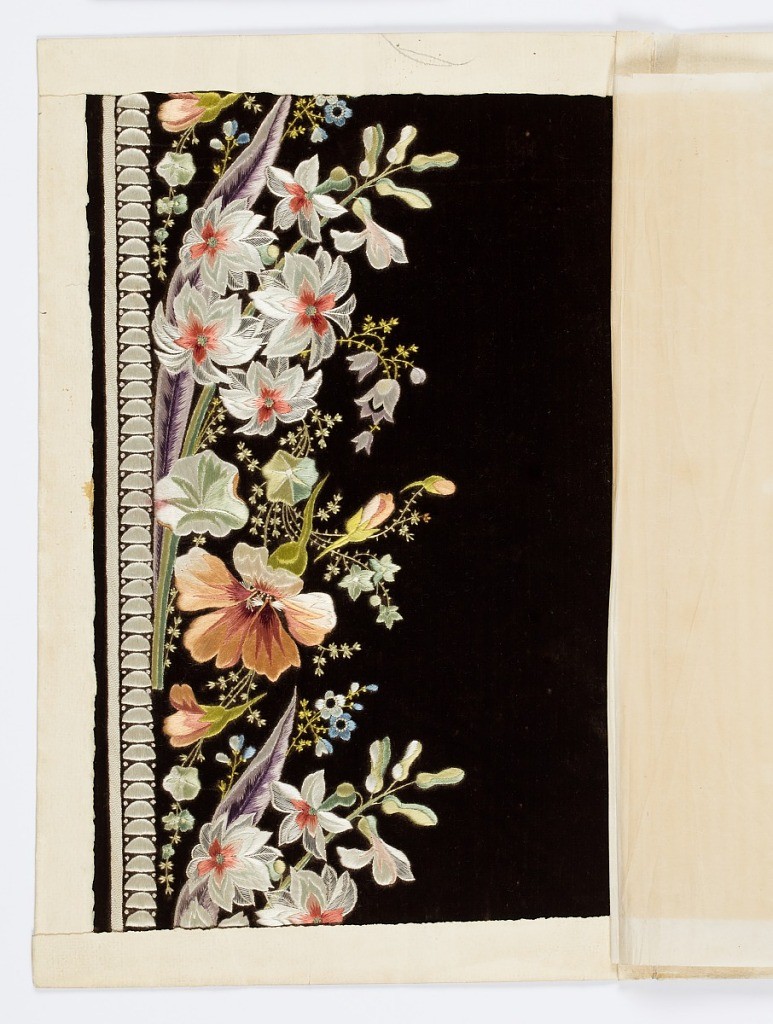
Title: Embroidery sample
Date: ca. 1770
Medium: silk, paper Technique: embroidered on cut supplementary warp pile (velvet)
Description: Black ground embroidered in a design of naturalistic flowers in white, violet, green, light blue and orange.